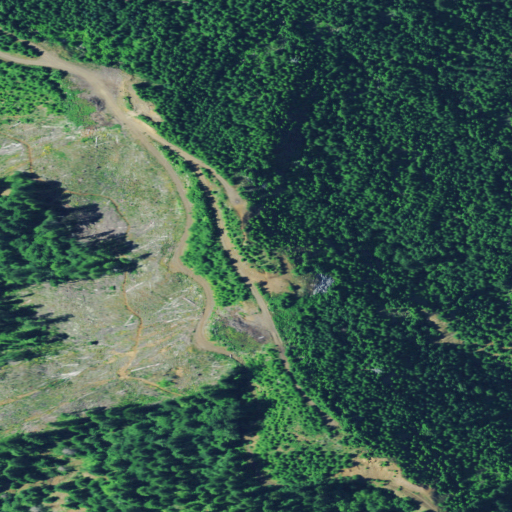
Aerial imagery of mountain in Oregon named Diamond Hill containing evergreen forest, shrub, and mixed forest